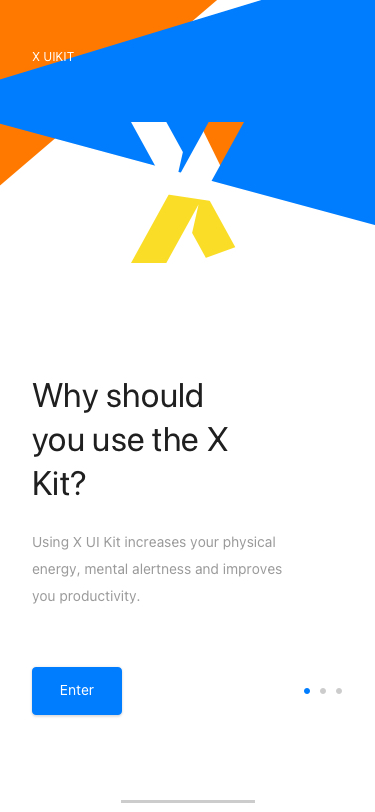
Text in this UI design:
Why should you use the X Kit?
Using X UI Kit increases your physical energy, mental alertness and improves you productivity.
X uiKit